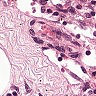
Metastatic tissue present: no